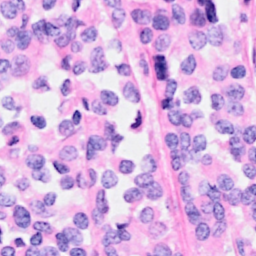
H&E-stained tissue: Breast